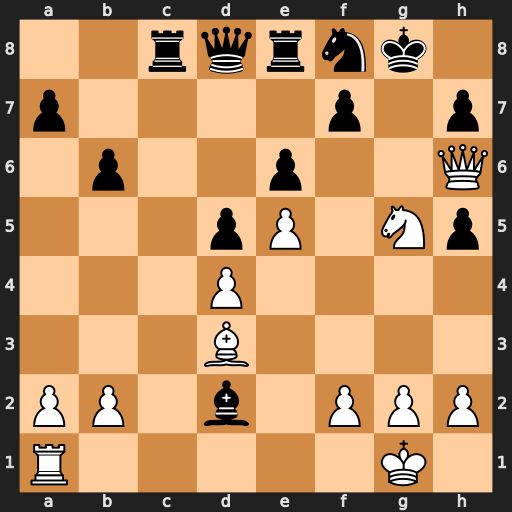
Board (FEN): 2rqrnk1/p4p1p/1p2p2Q/3pP1Np/3P4/3B4/PP1b1PPP/R5K1
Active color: w
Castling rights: -
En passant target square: -
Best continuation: Bxh7+ Nxh7 Qxh7+ Kf8 Qxf7#